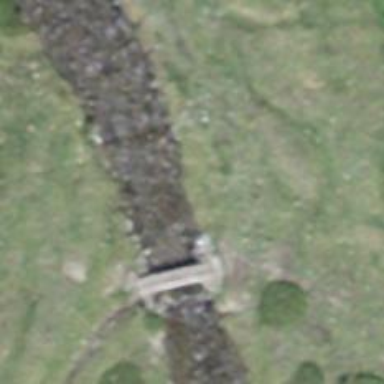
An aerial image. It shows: Path on bridge with excellent trail visibility.